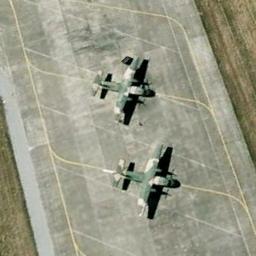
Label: airplane